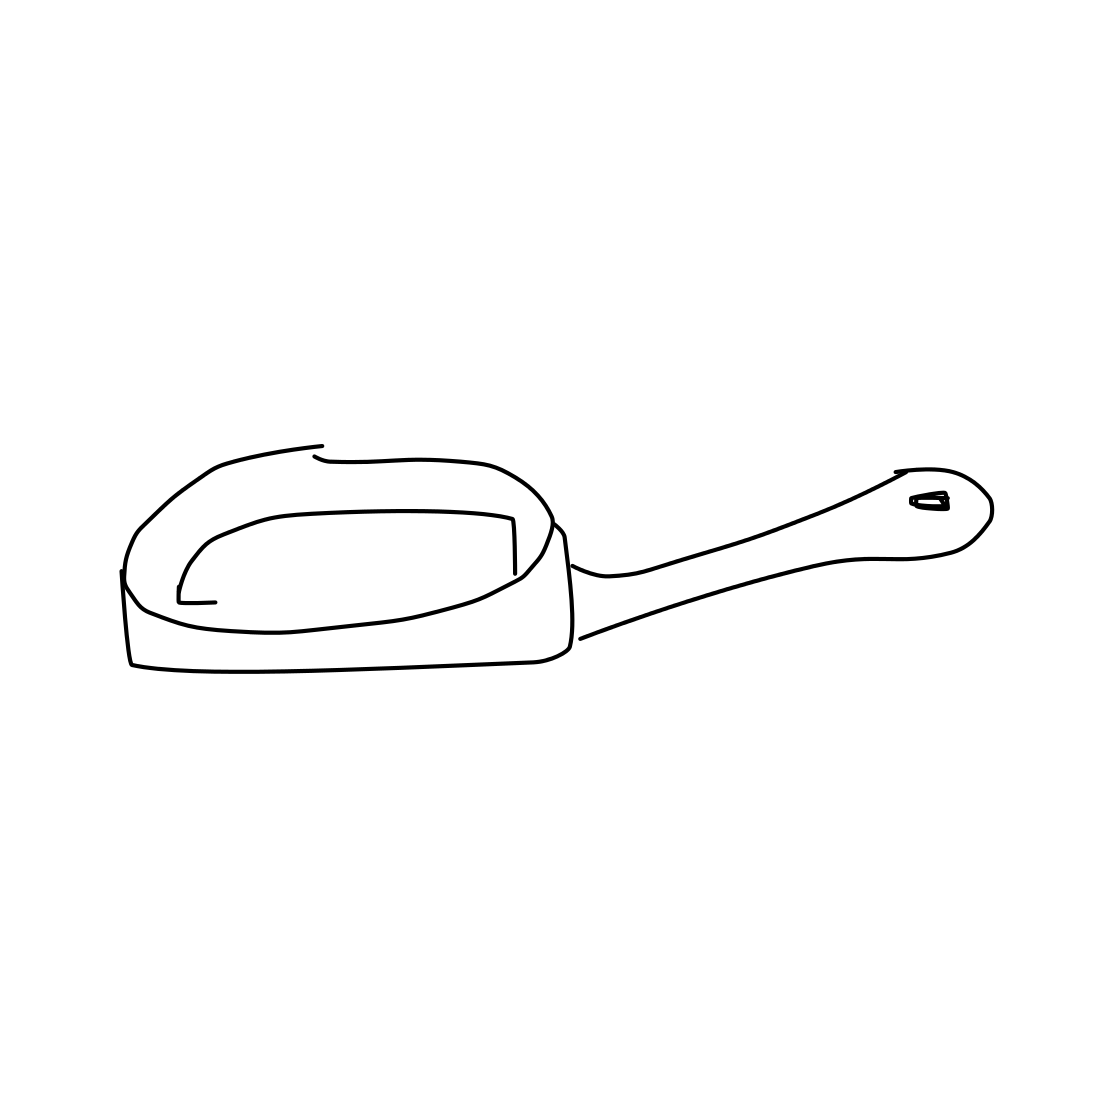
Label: frying-pan